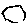
Label: hexagon